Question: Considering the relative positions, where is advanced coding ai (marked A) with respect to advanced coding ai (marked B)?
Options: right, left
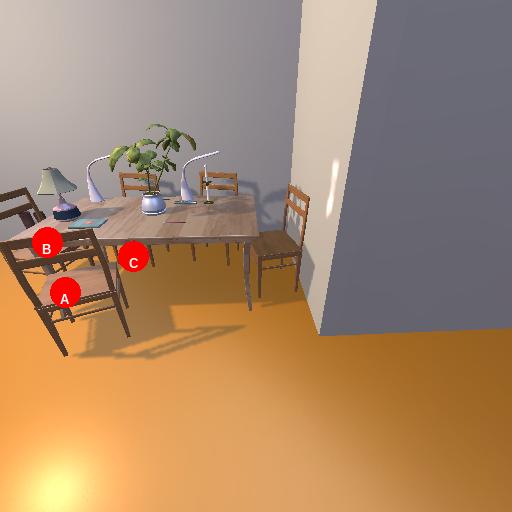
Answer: right